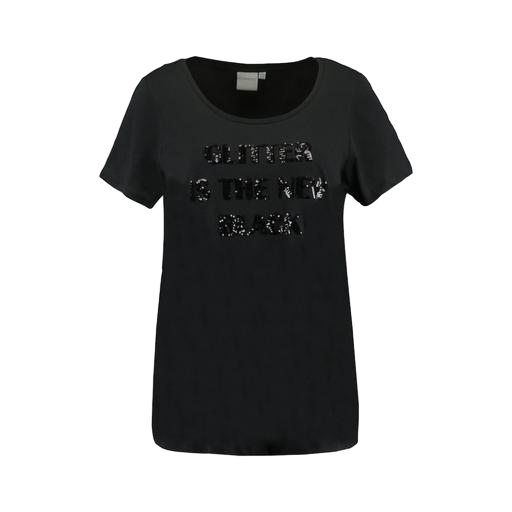
black plus size printed t-shirt only macy, black embellished t-shirt, black odelia t-shirt, white background